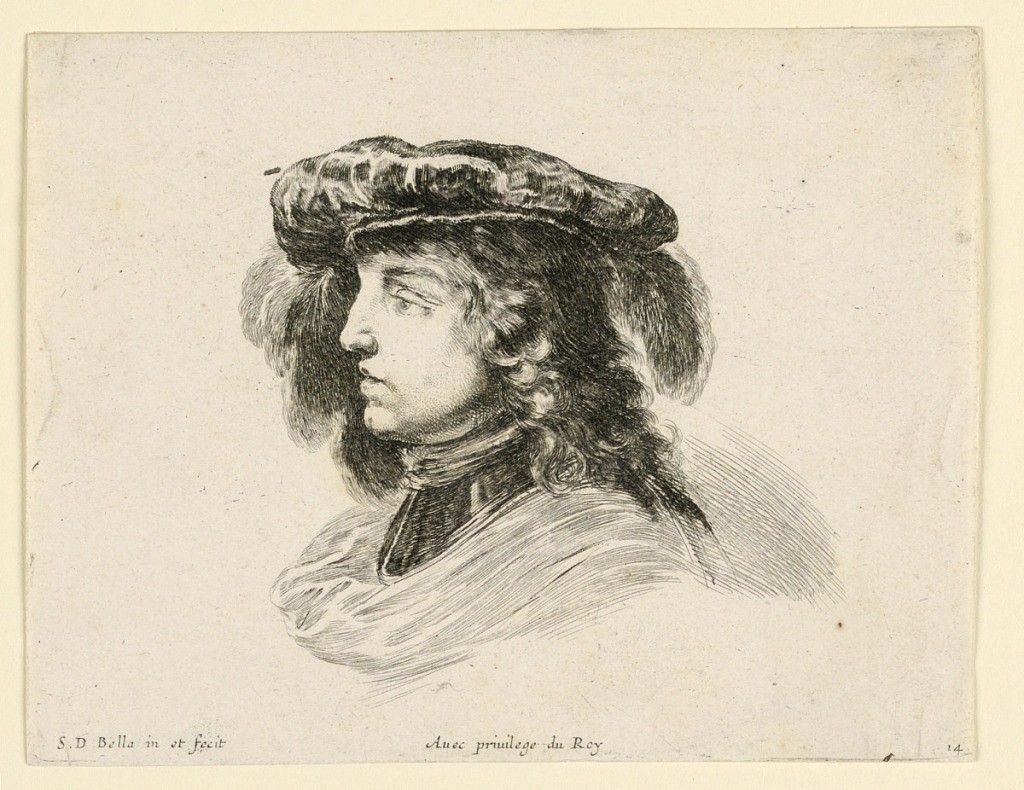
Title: Head of a Young Man in Left Profile
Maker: Stefano della Bella, Italian, 1610–1664
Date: ca. 1645
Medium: Etching on paper
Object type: Print
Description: The head of a young man is seen in left profile. He wears a large flat hat with a feather, and appears to be in armor with a heavy drapery over his shoulders.